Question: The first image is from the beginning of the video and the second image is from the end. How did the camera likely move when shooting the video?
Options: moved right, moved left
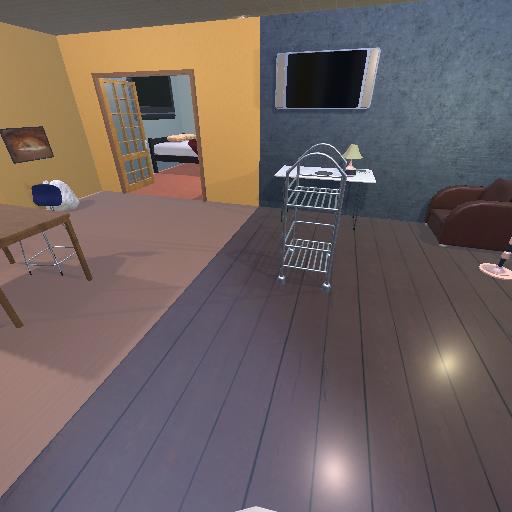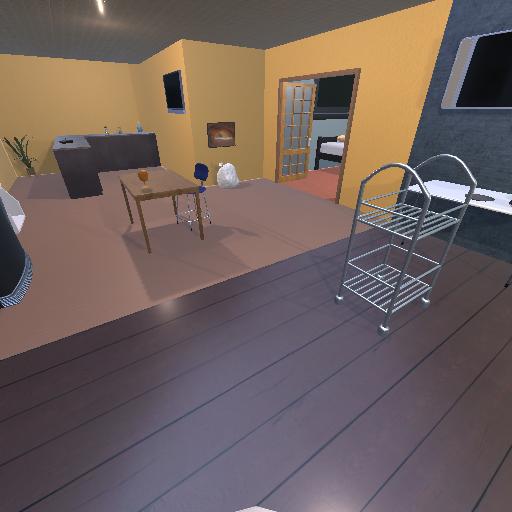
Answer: moved right